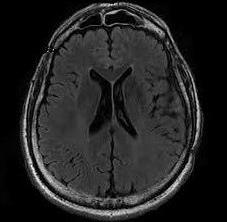
Label: notumor